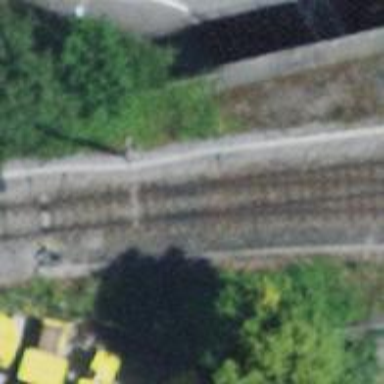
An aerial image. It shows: Railway switch.